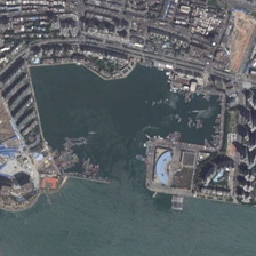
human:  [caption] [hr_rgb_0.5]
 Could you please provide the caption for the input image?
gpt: There is a port near the line of the house.

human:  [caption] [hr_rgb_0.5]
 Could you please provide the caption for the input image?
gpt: There is a port near the lines of residential buildings.

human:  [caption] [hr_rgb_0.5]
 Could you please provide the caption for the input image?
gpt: it is a prosperous area full of buildings surrounds this busy port .

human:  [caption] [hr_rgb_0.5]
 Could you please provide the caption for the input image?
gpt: There is a harbor near the row of residential buildings.

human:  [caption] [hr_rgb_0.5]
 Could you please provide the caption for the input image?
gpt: There is a wharf nearby.